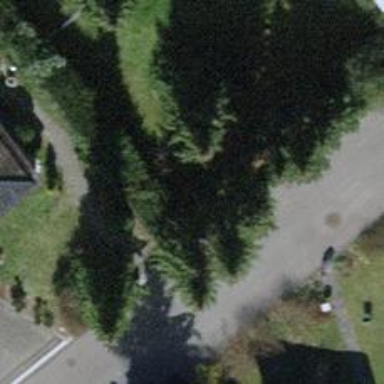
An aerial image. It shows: Urban tree adds touch of nature to the surroundings.